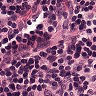
Metastatic tissue present: no